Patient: sex M, age 64
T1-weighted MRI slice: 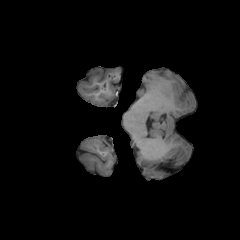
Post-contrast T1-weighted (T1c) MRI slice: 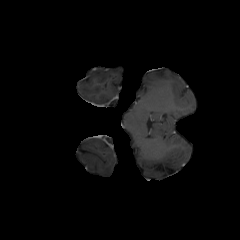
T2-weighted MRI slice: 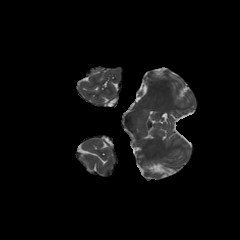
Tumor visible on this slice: no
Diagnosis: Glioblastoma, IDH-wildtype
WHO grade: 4